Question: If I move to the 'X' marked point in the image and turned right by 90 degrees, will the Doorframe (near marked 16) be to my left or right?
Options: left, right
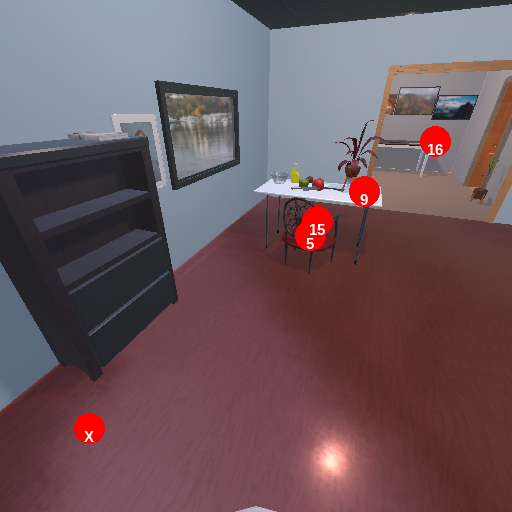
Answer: left